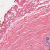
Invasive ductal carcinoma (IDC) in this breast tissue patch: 0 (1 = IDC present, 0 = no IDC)